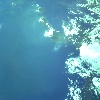
Label: water